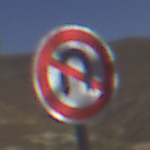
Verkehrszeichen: VerbotWenden
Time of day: Midday
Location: Outdoor (Nature)
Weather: Clear
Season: NotSpecified
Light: Natural